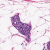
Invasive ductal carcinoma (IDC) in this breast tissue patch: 0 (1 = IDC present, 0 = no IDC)